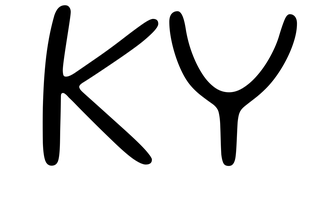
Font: Gluten_ExtraLight